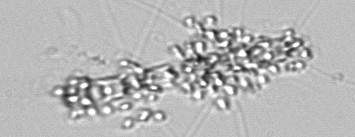
Label: Chaetoceros_didymus_TAG_external_flagellate